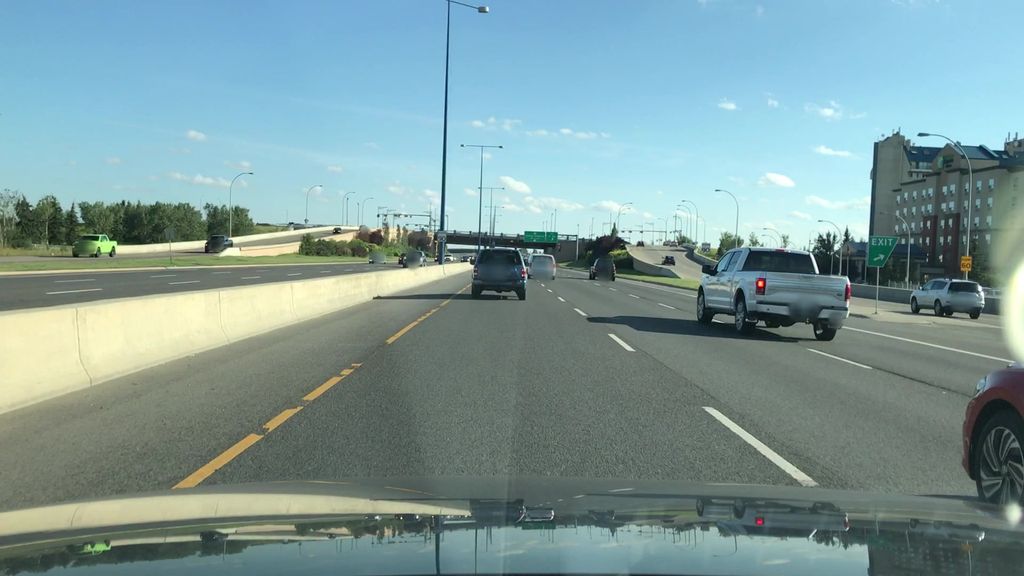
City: edmonton